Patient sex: M
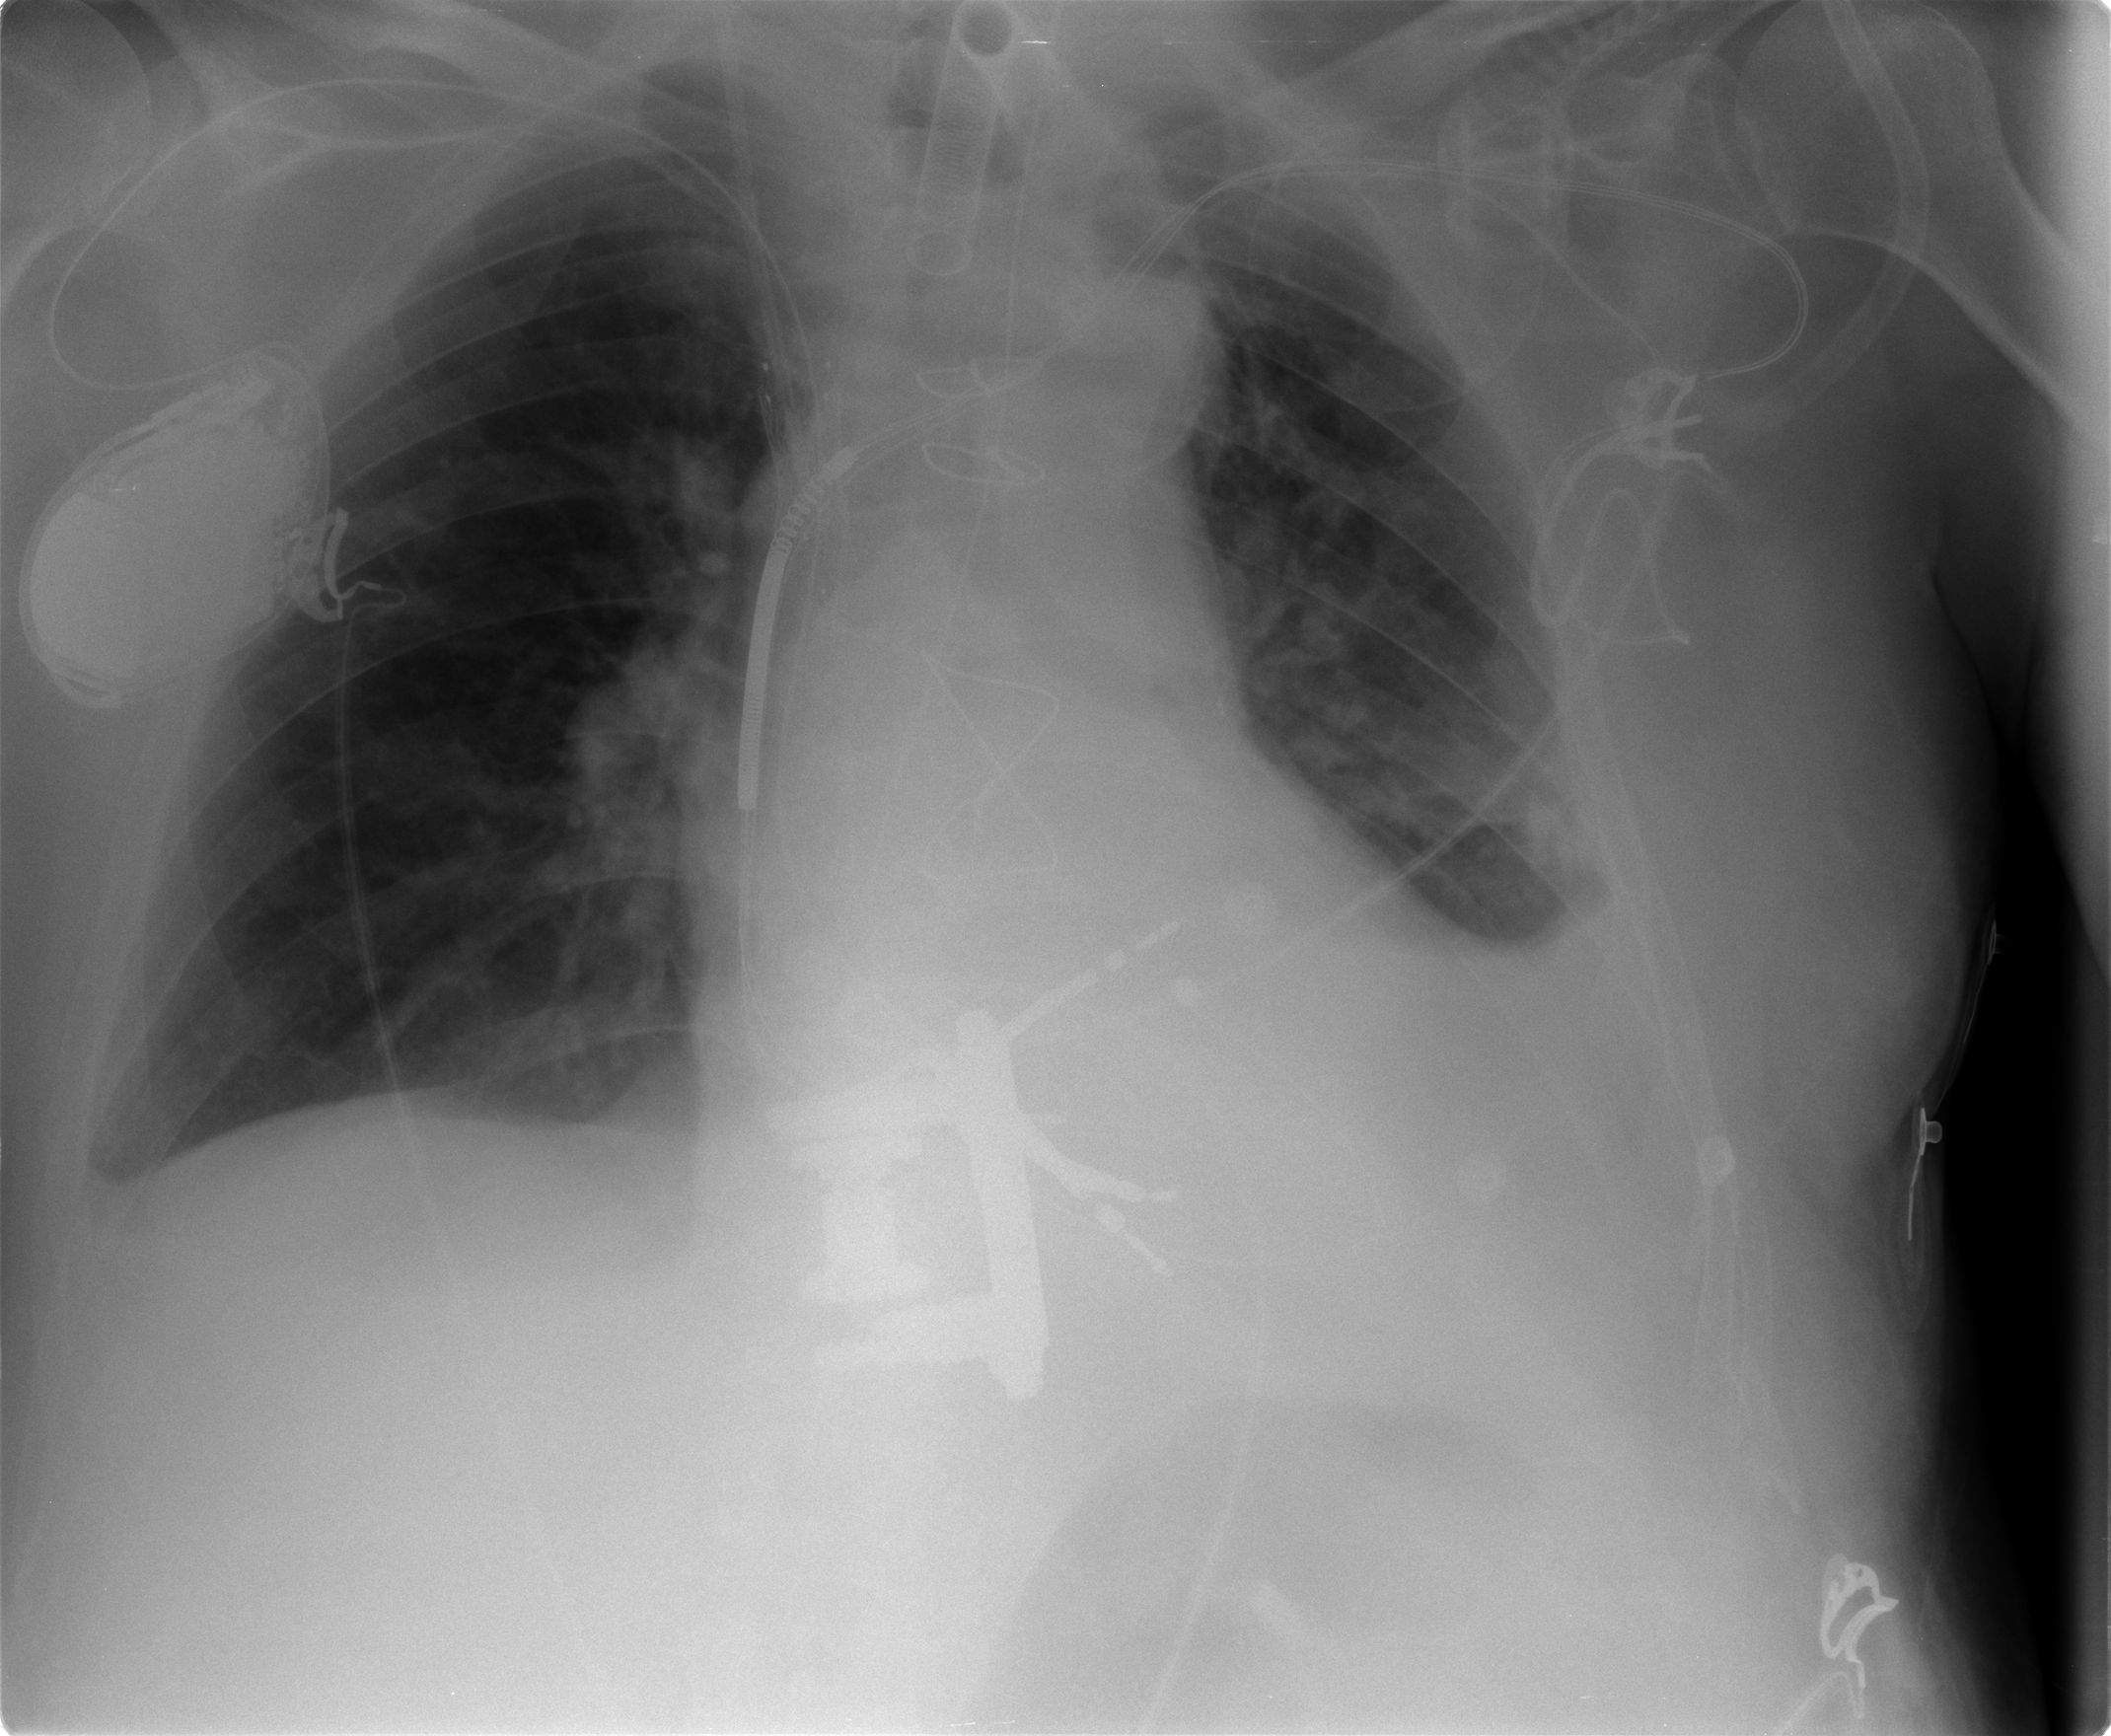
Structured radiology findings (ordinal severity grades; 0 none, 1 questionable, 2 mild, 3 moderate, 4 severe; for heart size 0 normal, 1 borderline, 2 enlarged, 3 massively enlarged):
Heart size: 2
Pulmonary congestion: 2
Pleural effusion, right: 1
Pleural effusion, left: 2
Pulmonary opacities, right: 0
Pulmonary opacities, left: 2
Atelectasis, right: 1
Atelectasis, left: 2